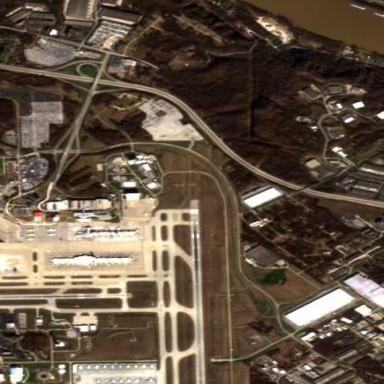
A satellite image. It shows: Apron at the airport.